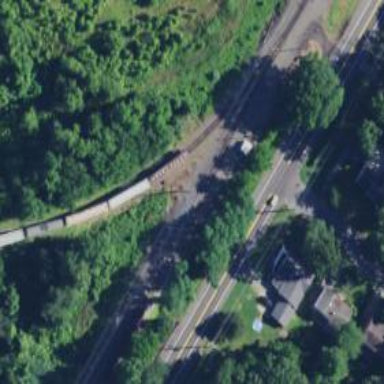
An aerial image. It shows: Rail spur service.